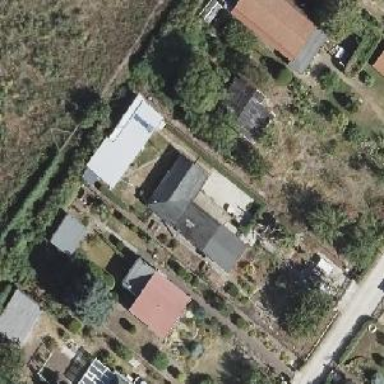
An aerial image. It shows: Allotment house.